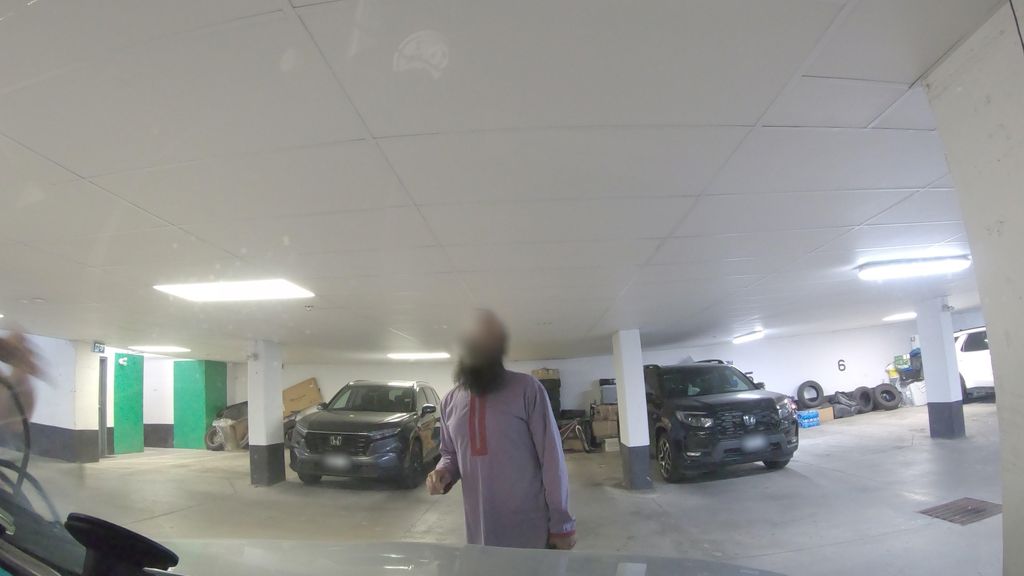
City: toronto